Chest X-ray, PA view. Patient: 50 years old, sex F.
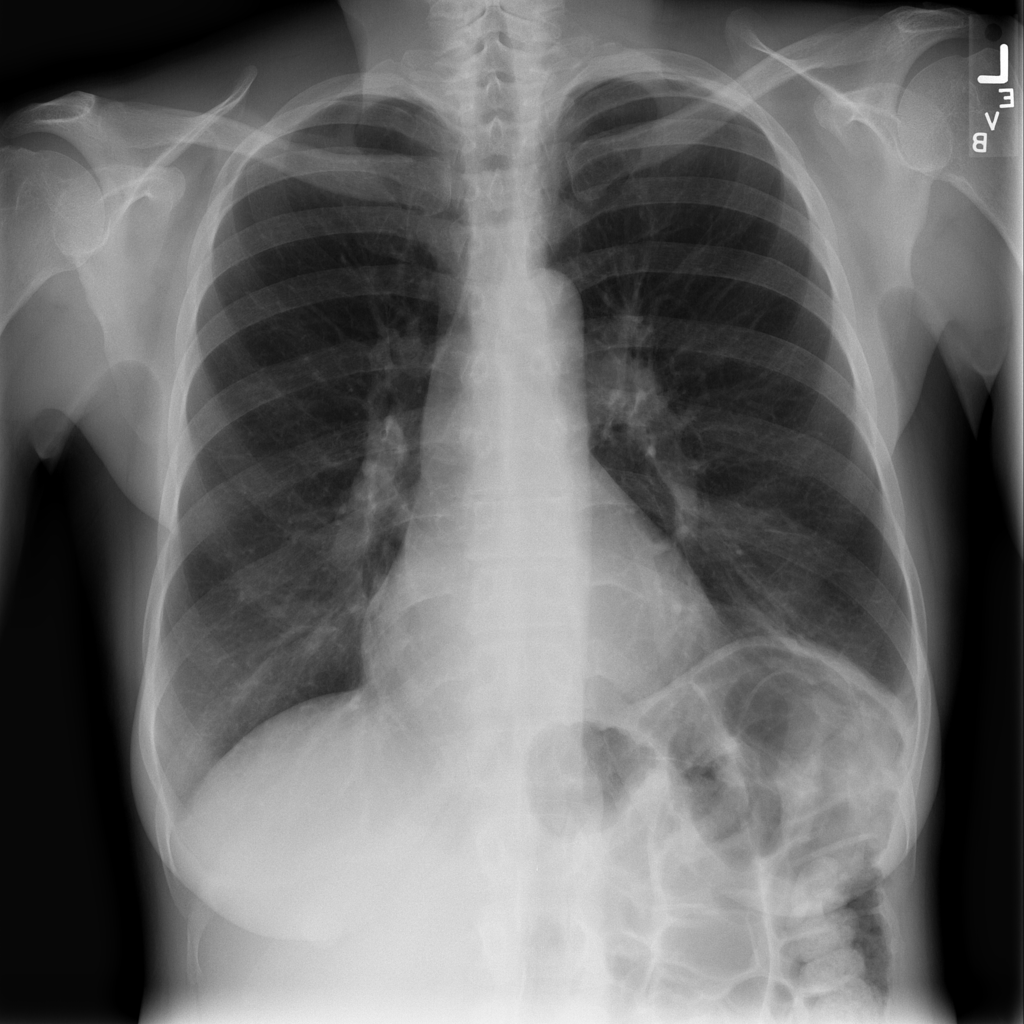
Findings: No Finding